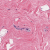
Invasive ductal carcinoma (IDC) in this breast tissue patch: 0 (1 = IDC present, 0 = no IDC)